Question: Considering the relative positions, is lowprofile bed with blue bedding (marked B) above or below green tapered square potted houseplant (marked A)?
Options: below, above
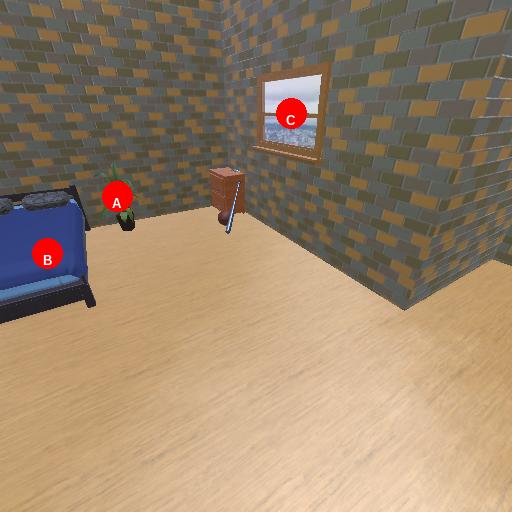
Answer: below